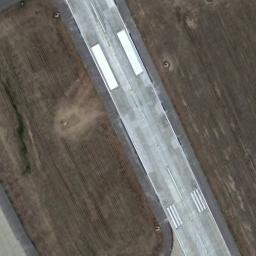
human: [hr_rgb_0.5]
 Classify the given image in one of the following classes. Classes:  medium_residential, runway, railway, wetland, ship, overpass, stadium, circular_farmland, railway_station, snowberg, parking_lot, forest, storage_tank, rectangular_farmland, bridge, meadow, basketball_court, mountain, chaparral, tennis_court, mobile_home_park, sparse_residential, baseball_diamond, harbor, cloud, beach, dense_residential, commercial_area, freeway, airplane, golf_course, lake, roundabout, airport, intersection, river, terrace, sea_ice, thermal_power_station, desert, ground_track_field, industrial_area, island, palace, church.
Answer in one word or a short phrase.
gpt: runway